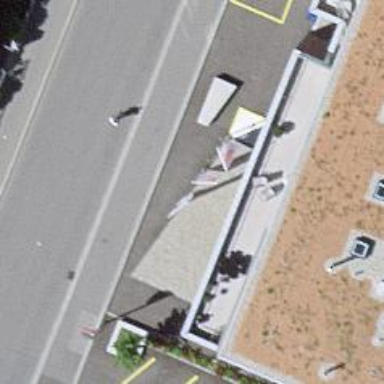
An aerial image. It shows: Bicycle parking area.